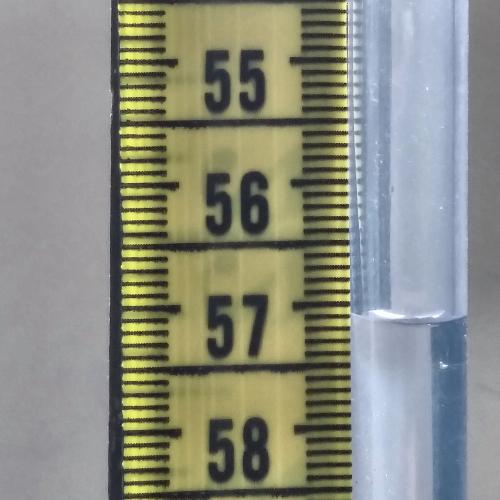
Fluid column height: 57.1 cm